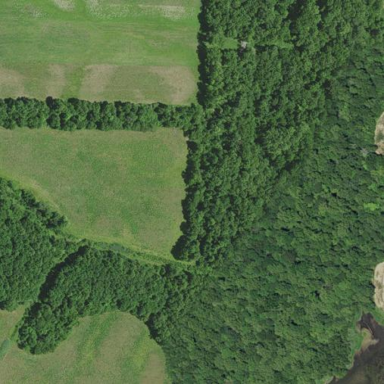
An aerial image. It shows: Beautiful woodland area.